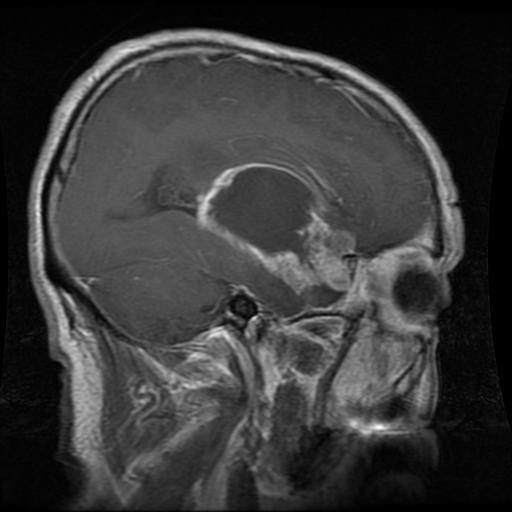
Label: glioma